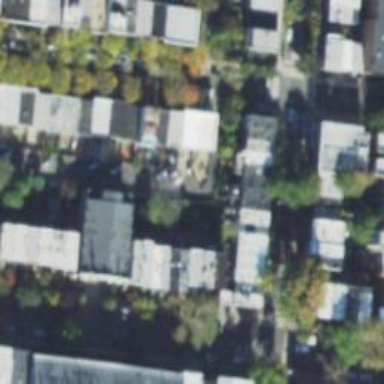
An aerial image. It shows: Alleyway designated as service road.